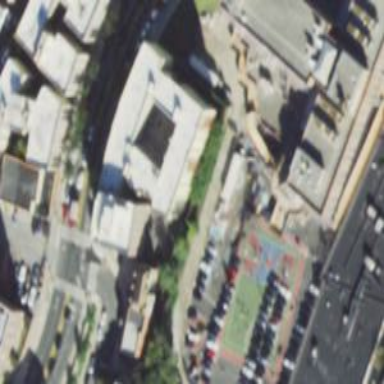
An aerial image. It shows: Asphalt schoolyard for leisure land.